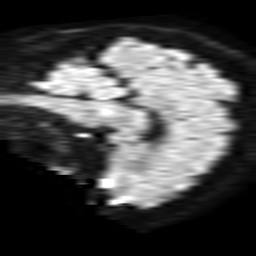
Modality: TRACE
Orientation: sagittal
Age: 72
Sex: female
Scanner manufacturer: philips
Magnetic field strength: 1.5 T
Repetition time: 3.464 s
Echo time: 0.07078 s